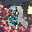
Label: 2